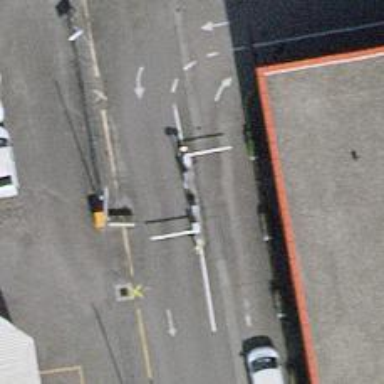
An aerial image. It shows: Lift gate barrier.